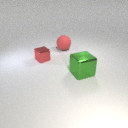
large green metal cube to the right of small red metal cube